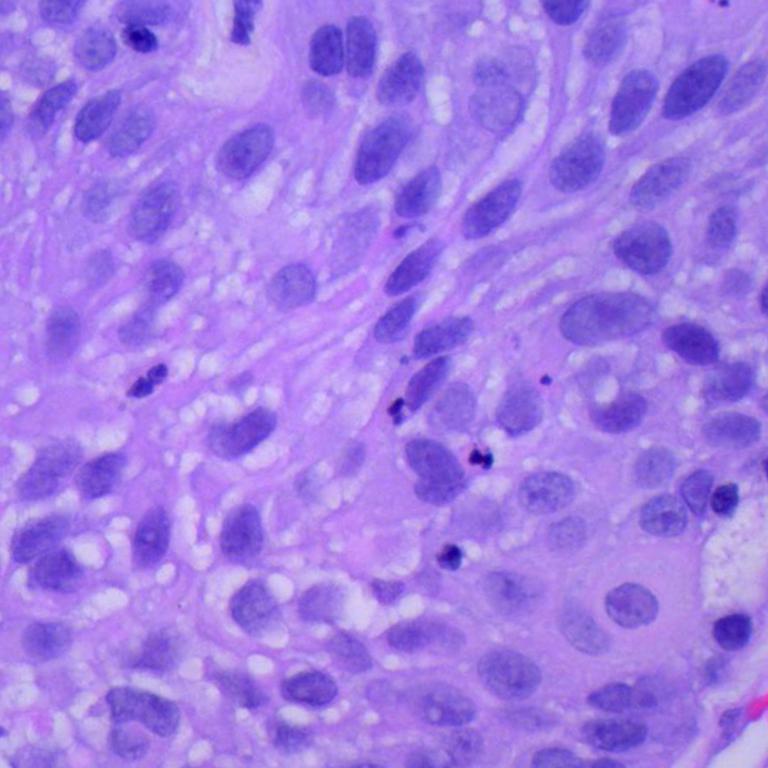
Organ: lung
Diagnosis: squamous carcinomas